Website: walmart
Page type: cart
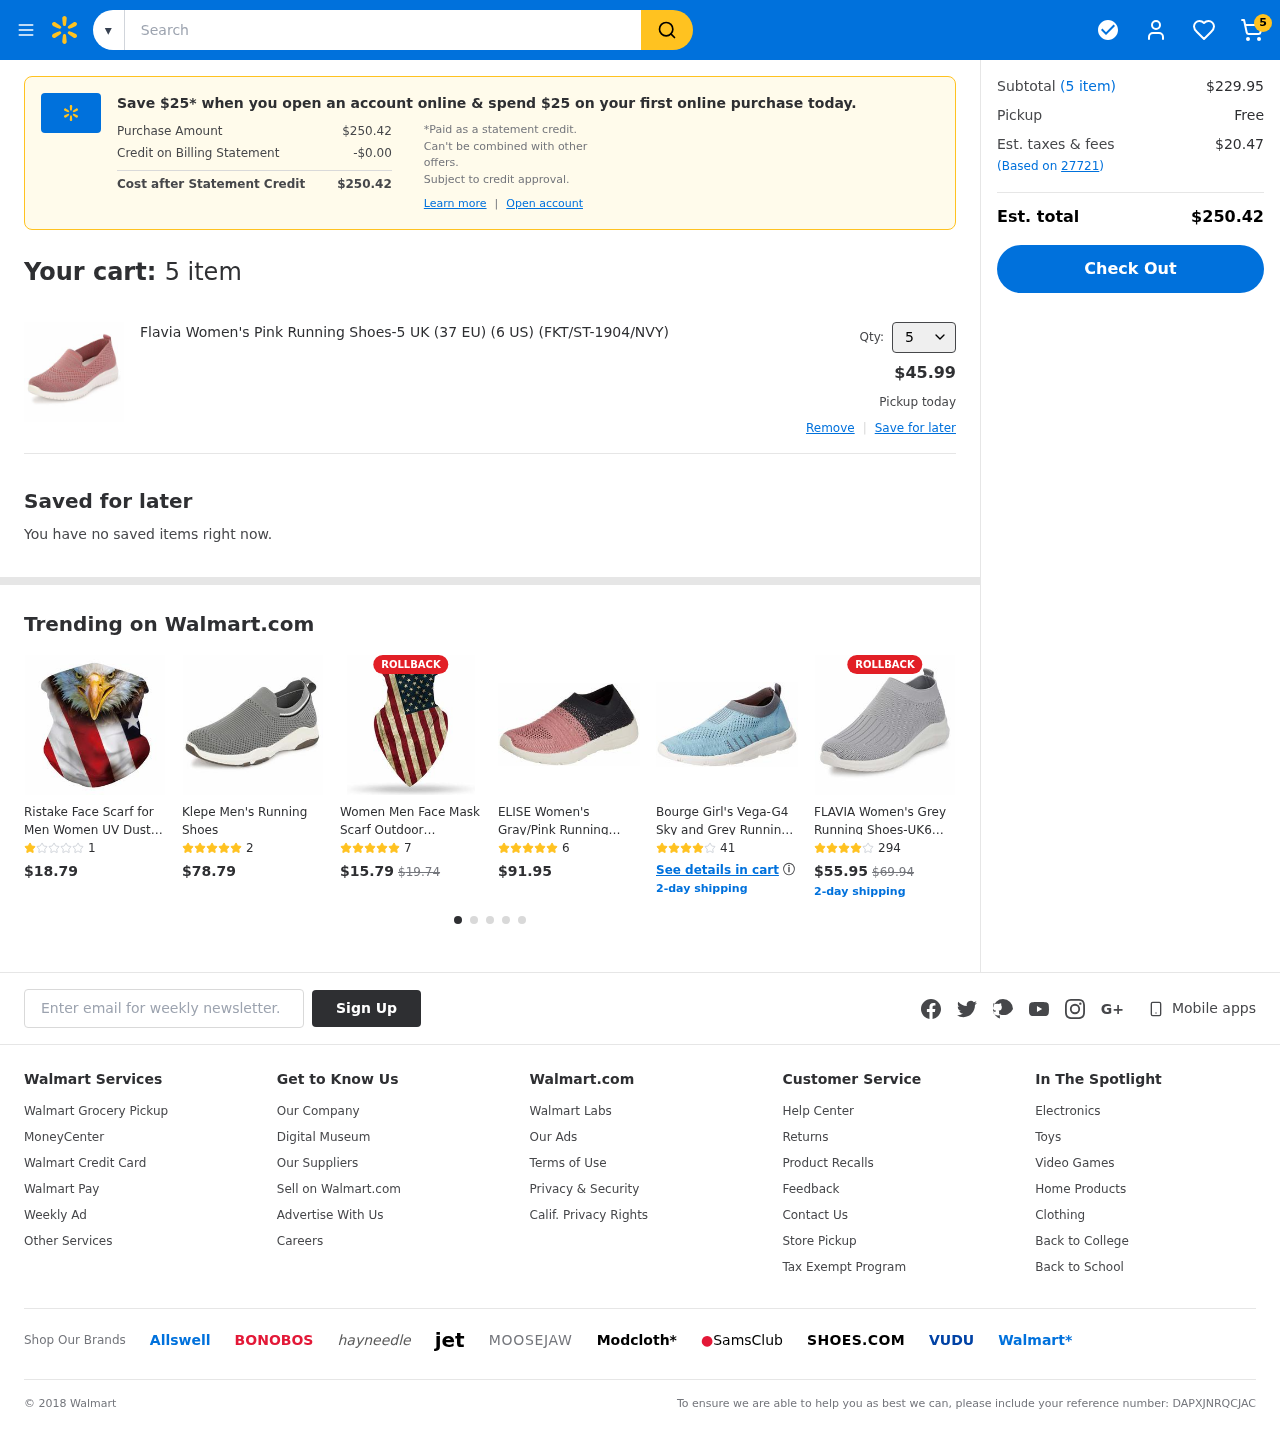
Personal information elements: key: PII_EMAIL
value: michele.long@yahoo.com
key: PII_POSTCODE
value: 27721
Product elements: key: PRODUCT1_NAME
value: Flavia Women's Pink Running Shoes-5 UK (37 EU) (6 US) (FKT/ST-1904/NVY)
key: PRODUCT1_PRICE
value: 45.99
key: PRODUCT1_QUANTITY
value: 5
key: PRODUCT2_NAME
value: Ristake Face Scarf for Men Women UV Dust Sun Protection Headband Bandana for Running Walking Yoga Ri
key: PRODUCT2_NUM_RATINGS
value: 1
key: PRODUCT2_PRICE
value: $18.79
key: PRODUCT3_NAME
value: Klepe Men's Running Shoes
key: PRODUCT3_NUM_RATINGS
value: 2
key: PRODUCT3_PRICE
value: $78.79
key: PRODUCT4_NAME
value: Women Men Face Mask Scarf Outdoor Headwear Bandana Sports Tube UV Face Mask for Workout Yoga Running
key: PRODUCT4_NUM_RATINGS
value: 7
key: PRODUCT4_PRICE
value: $15.79
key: PRODUCT4_ORIGINAL_PRICE
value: $19.74
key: PRODUCT5_NAME
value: ELISE Women's Gray/Pink Running Shoes-5 UK (38 EU) (6 US) (EVAR-SP20-4)
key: PRODUCT5_NUM_RATINGS
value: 6
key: PRODUCT5_PRICE
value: $91.95
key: PRODUCT6_NAME
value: Bourge Girl's Vega-G4 Sky and Grey Running Shoes-5 UK (39 EU) (6 Kids US) (Vega-G4-05)
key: PRODUCT6_NUM_RATINGS
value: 41
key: PRODUCT7_NAME
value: FLAVIA Women's Grey Running Shoes-UK6 (FKT/HD0234/GRY)
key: PRODUCT7_NUM_RATINGS
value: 294
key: PRODUCT7_PRICE
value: $55.95
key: PRODUCT7_ORIGINAL_PRICE
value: $69.94
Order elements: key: ORDER_NUM_ITEMS
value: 5
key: ORDER_TOTAL
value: $250.42
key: ORDER_NUM_ITEMS
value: (5 item)
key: ORDER_NUM_ITEMS
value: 5 item
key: ORDER_SUBTOTAL
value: $229.95
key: ORDER_TAX
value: $20.47
Search elements: key: HEADER_SEARCH
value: Search